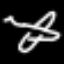
Label: airplane